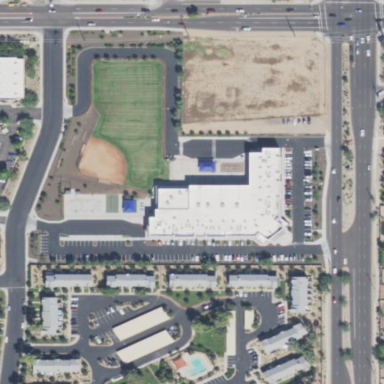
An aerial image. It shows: School building.